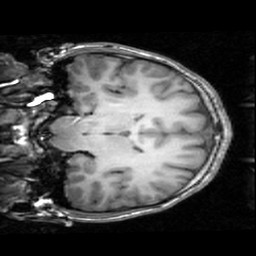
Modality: T1w
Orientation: coronal
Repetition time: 0.008948 s
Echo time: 0.001784 s